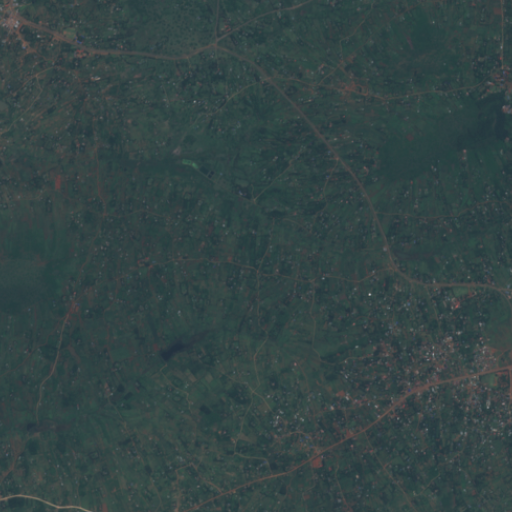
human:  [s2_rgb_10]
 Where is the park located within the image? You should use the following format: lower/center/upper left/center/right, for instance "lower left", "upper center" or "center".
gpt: The park is located in the upper center of the image.
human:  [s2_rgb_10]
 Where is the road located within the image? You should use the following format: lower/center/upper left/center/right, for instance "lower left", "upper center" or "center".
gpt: There is no road in the image.